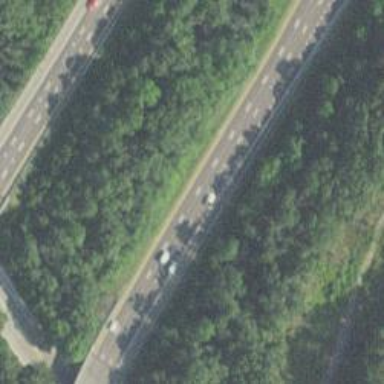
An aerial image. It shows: Motorway junction.